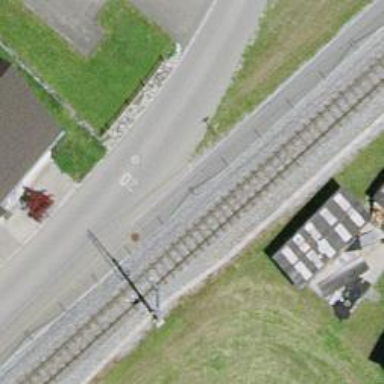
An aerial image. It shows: Narrow gauge railway with electrified contact lines.